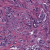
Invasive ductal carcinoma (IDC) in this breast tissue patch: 1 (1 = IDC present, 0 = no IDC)